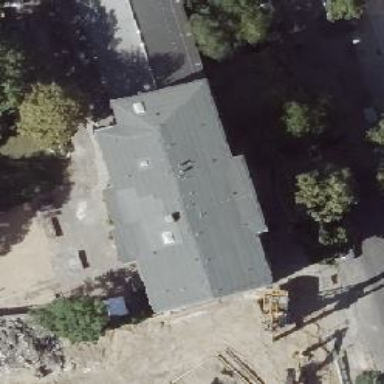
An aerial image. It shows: Community center.